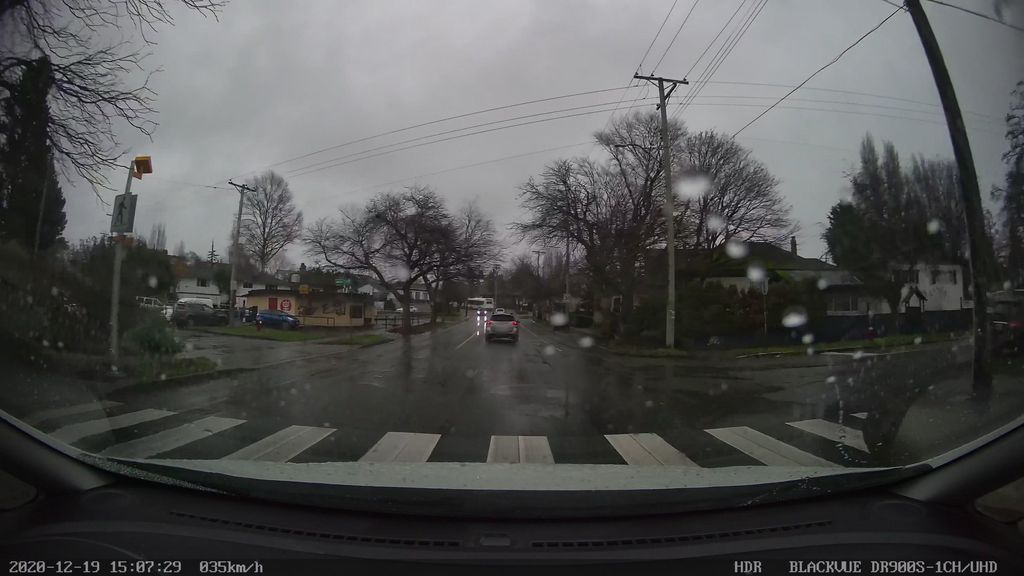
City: victoria